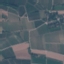
Land use / land cover class: PermanentCrop